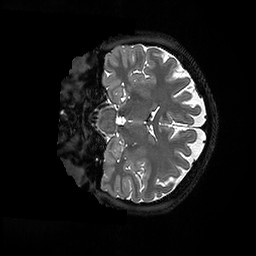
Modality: T2w
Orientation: coronal
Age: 24
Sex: female
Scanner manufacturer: ge
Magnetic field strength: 3 T
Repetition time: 3.202 s
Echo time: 0.06582 s